I will show an image sequence of human cooking. I have annotated the images with numbered circles. Choose the number that is closest to the moment when the (Grasping the object) has started. You are a five-time world champion in this game. Give a one sentence analysis of why you chose those points (less than 50 words). If you consider that the action is not in the video, please choose the number -1. Provide your answer at the end in a json file of this format: {"points": []}
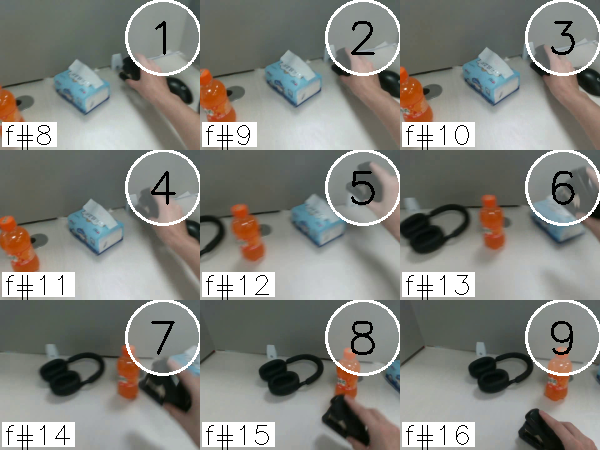
Frame 2 shows the clearest moment of hand-object contact.
{"points": [2]}